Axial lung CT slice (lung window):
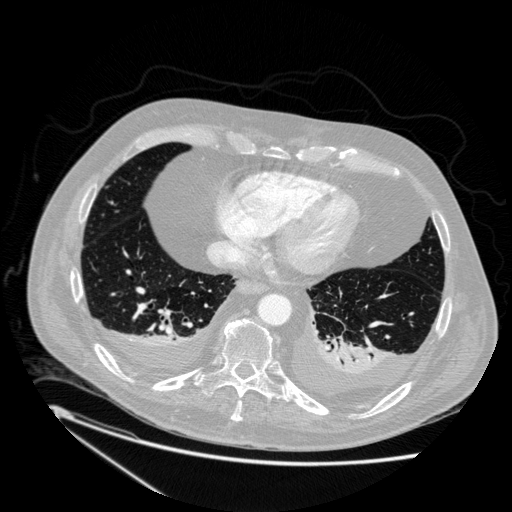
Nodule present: no